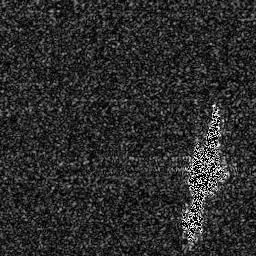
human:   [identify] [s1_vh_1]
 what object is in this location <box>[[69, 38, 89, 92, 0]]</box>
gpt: <ref>1 large ship at the right</ref>